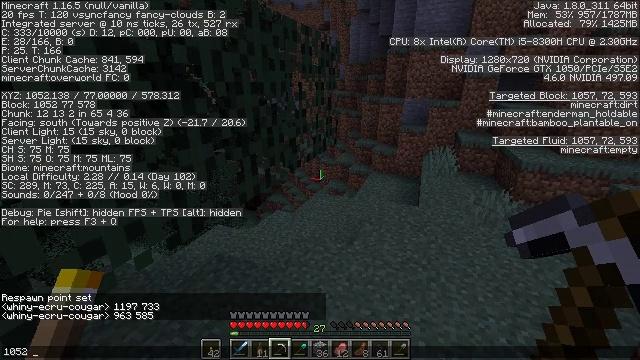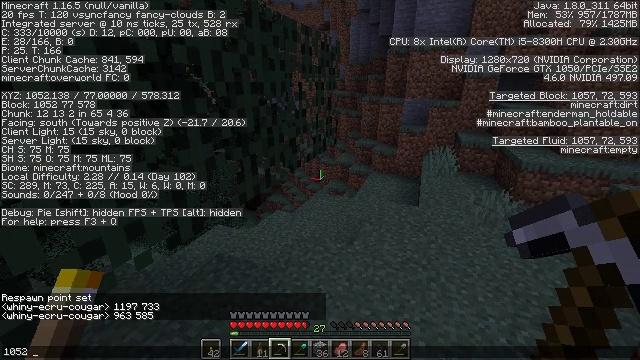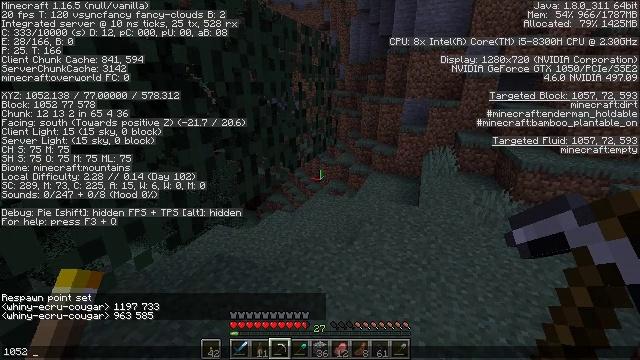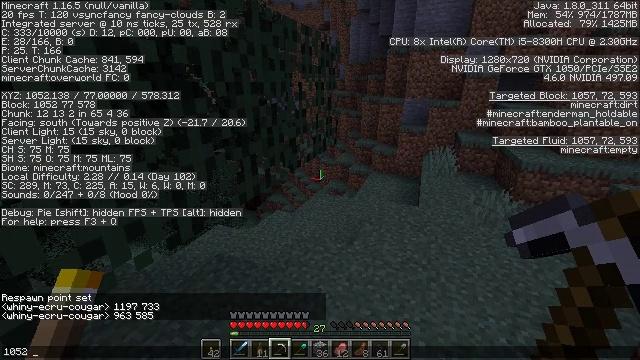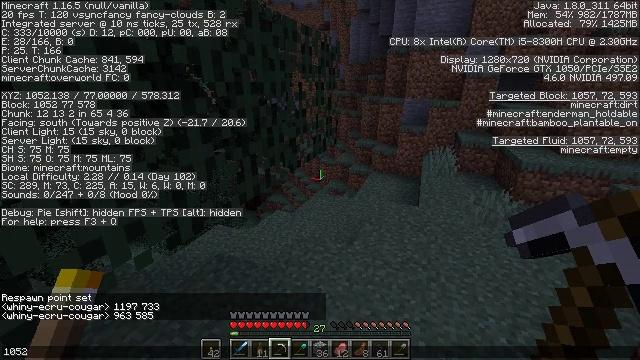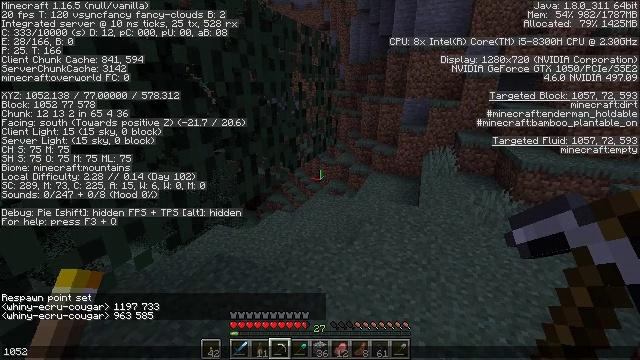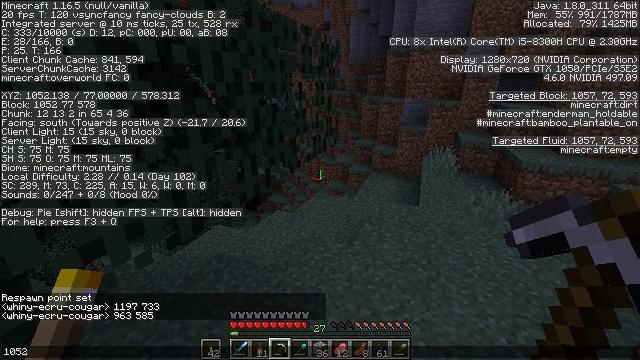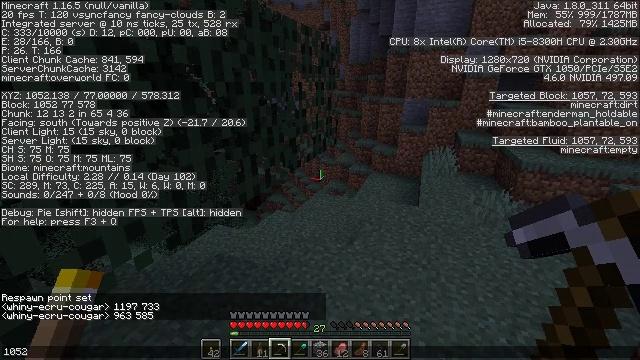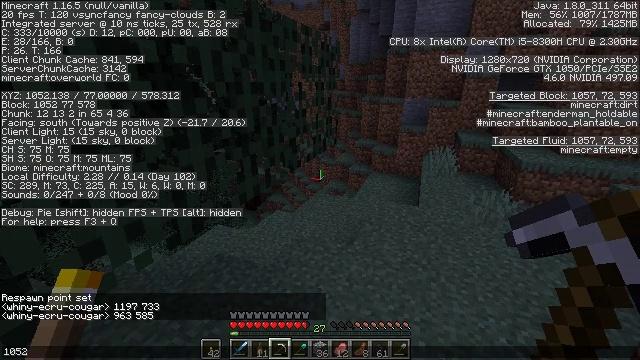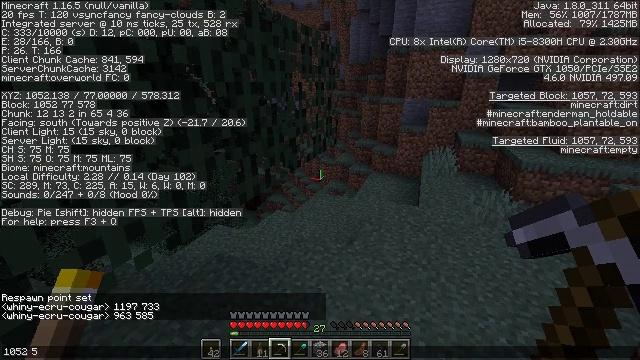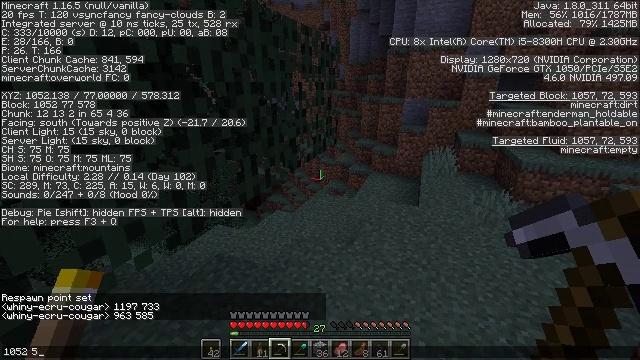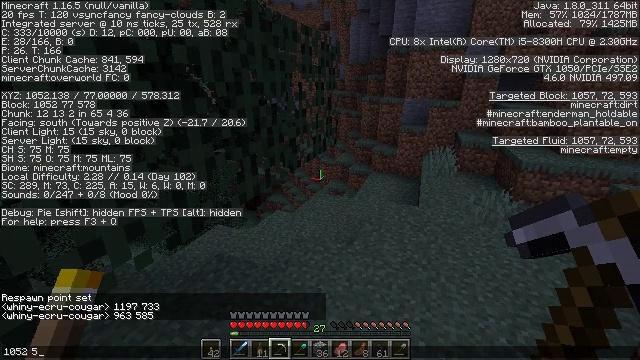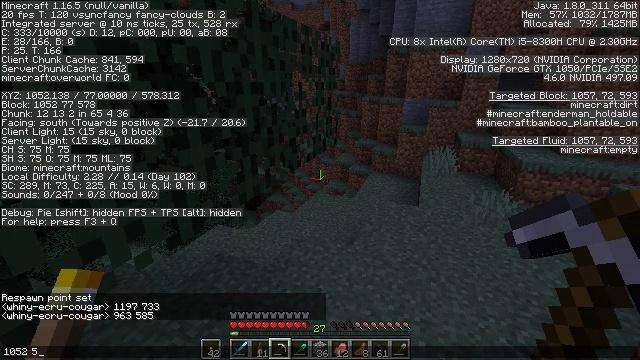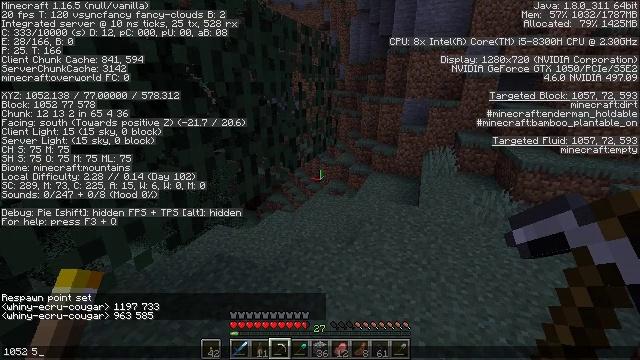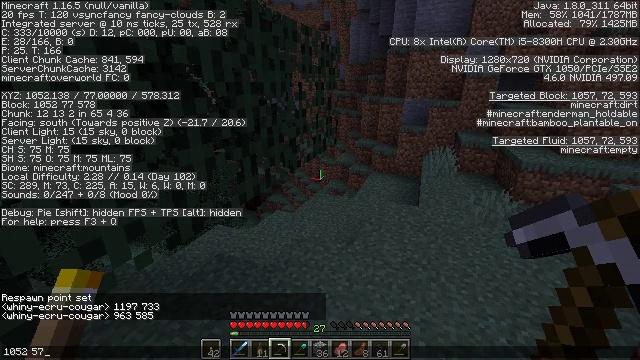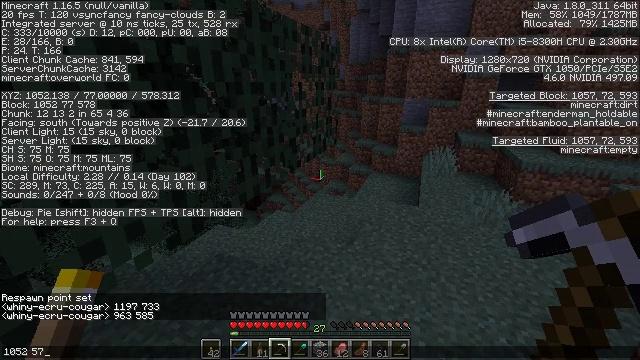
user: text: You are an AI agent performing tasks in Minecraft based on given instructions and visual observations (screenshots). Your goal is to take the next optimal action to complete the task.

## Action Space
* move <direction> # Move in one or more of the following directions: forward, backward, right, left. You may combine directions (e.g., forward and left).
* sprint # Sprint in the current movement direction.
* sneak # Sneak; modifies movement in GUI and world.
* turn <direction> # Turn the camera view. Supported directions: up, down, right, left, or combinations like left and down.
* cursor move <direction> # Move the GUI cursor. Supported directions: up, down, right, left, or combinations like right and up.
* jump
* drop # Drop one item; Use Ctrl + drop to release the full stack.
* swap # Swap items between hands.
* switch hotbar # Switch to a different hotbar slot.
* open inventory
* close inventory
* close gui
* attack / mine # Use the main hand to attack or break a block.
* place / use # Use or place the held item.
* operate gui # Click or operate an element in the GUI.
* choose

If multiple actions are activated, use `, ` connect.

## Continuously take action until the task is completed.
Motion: motion action
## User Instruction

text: Collect spruce leaves for landscaping.
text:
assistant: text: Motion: no_op
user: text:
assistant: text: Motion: no_op
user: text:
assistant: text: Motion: no_op
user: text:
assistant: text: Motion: no_op
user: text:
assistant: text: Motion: no_op
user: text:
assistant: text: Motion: no_op
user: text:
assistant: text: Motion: no_op
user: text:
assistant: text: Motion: no_op
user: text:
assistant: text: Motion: switch to hotbar 5
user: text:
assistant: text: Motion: switch to hotbar 5
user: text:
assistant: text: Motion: switch to hotbar 5
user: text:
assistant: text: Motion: switch to hotbar 5
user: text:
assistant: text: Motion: no_op
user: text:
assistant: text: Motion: switch to hotbar 7
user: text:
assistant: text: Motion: switch to hotbar 7
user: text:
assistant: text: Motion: switch to hotbar 7
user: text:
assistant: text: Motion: switch to hotbar 7
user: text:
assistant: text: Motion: no_op
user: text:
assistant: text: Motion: no_op
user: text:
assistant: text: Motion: no_op
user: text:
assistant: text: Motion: switch to hotbar 8
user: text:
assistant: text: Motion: switch to hotbar 8
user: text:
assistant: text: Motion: switch to hotbar 8
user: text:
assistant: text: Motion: no_op
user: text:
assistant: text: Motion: no_op
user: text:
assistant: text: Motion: close gui
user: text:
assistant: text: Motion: no_op
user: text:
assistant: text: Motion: no_op
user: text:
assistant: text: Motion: no_op
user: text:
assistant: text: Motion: no_op